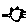
Label: cat